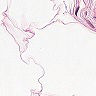
Metastatic tissue present: no